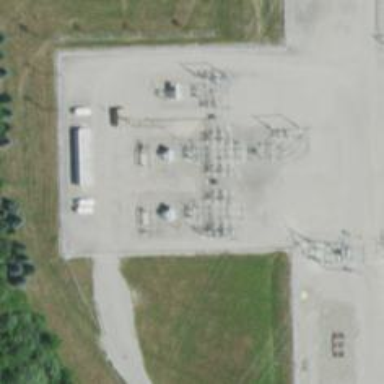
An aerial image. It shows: Switch used for power control.